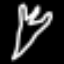
Label: fork